Question: I'm trying to make input for tags using jQuery Select2.
It works well by adding '{tags: true}' option to Select2, allowing user to add custom tags. But I don't want the dropdown to be displayed, so I added CSS:
'''
.select2-dropdown--below {
display: none;
}
'''
Turns out, it still have unwanted behaviour when I enter new tag and press enter:
- -
I think this is caused by Select2 behaviour that automatically highlights / select option that matches input string

How can I fix this? Or is there any way to properly remove Select2 dropdown?
Here is the full snippet:
'''
<html>
<head>
<script src="https://code.jquery.com/jquery-3.6.0.slim.min.js" integrity="sha256-u7e5khyithlIdTpu22PHhENmPcRdFiHRjhAuHcs05RI=" crossorigin="anonymous"></script>
<link href="https://cdn.jsdelivr.net/npm/select2@4.1.0-rc.0/dist/css/select2.min.css" rel="stylesheet" />
<script src="https://cdn.jsdelivr.net/npm/select2@4.1.0-rc.0/dist/js/select2.min.js"></script>
<style>
.select2-dropdown--below {
display: none;
}
</style>
</head>
<body>
<select multiple style="width: 100%">
<option selected>Banana</option>
<option selected>Orange</option>
<option selected>Strawberry</option>
</select>
<script>
$(document).ready(function () {
$('select').select2({
tags: true,
width: 'resolve'
});
});
</script>
</body>
</html>
'''
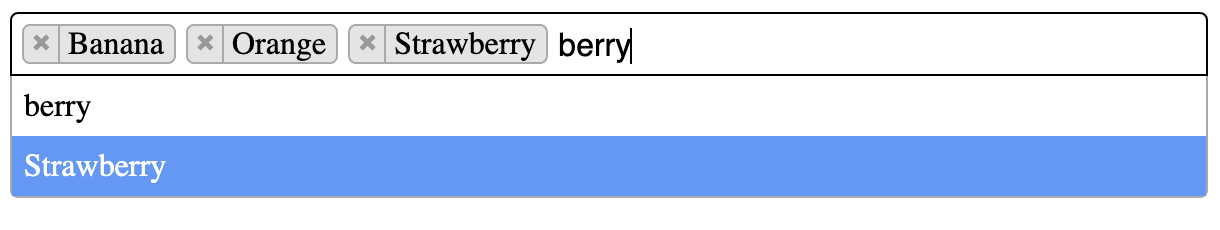
Answer: Found the solution, I added a matcher to the option that always 'return null' so it will not match and highlight any of pre-selected options
'''
$('select').select2({
tags: true,
width: 'resolve',
matcher: function () { return null; }
});
'''